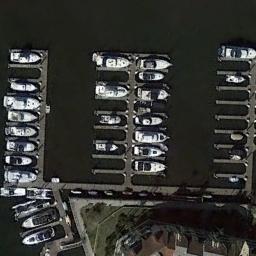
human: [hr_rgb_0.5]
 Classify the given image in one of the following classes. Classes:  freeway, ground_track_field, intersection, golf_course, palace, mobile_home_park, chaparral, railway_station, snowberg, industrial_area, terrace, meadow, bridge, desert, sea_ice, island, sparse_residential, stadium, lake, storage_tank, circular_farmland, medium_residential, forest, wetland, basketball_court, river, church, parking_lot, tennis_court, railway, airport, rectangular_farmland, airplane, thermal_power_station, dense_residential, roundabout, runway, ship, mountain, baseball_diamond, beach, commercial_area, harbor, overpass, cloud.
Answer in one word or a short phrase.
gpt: harbor